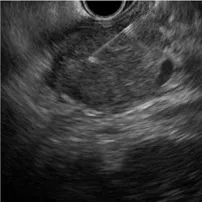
EUS-guided FNA.
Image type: radiology (ultrasound)